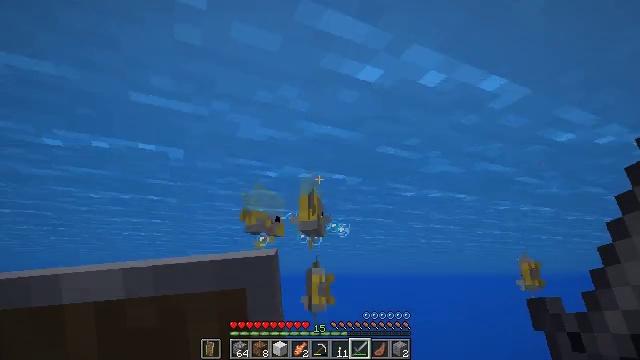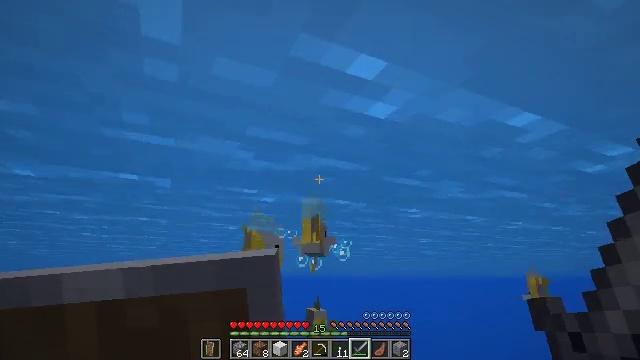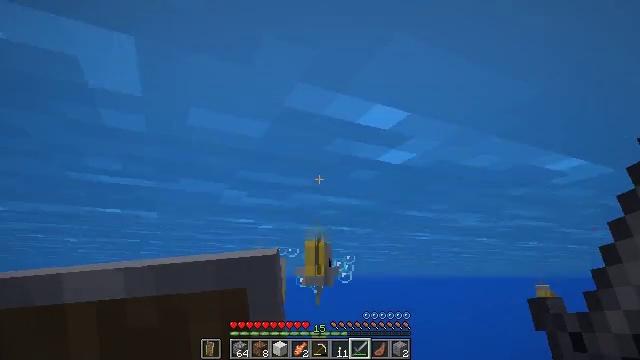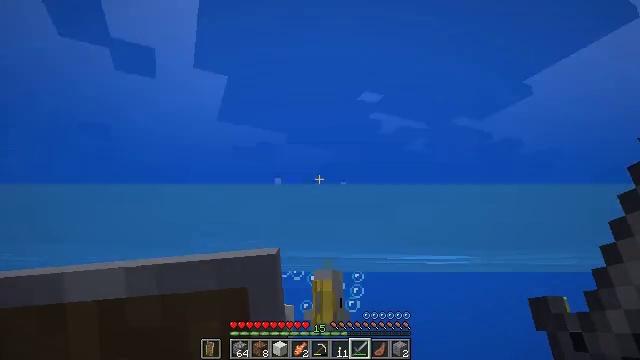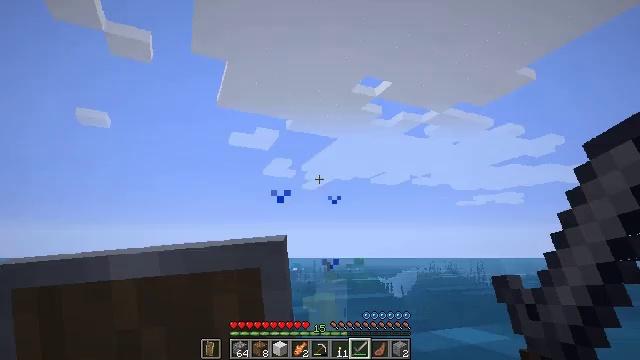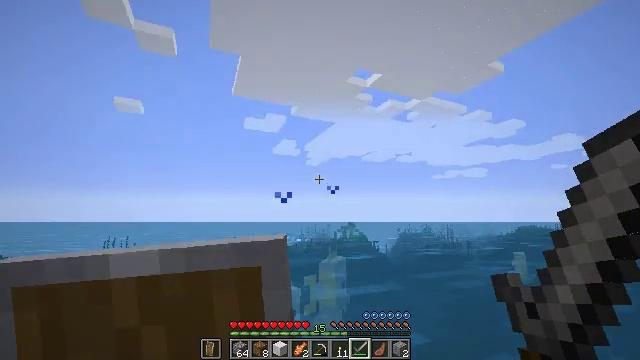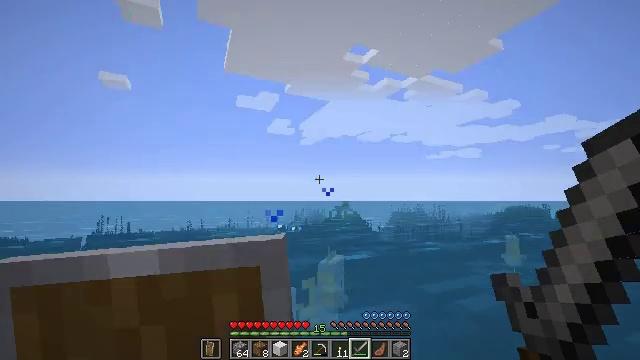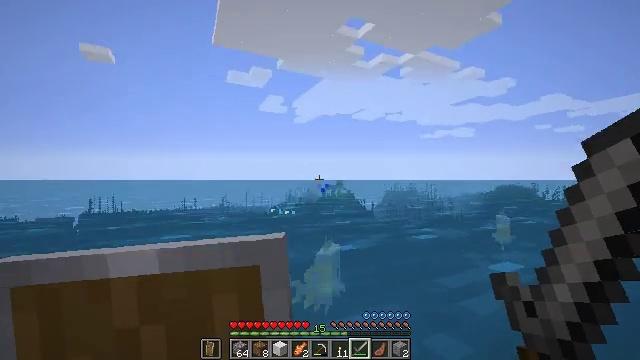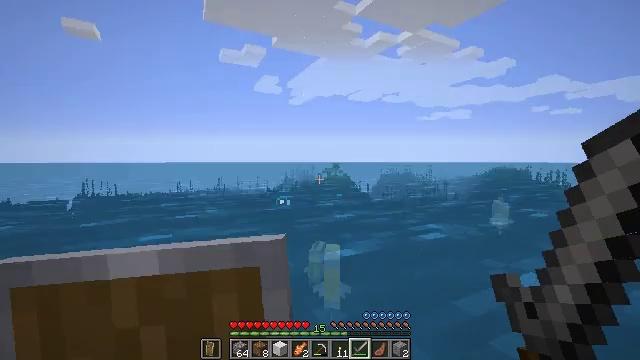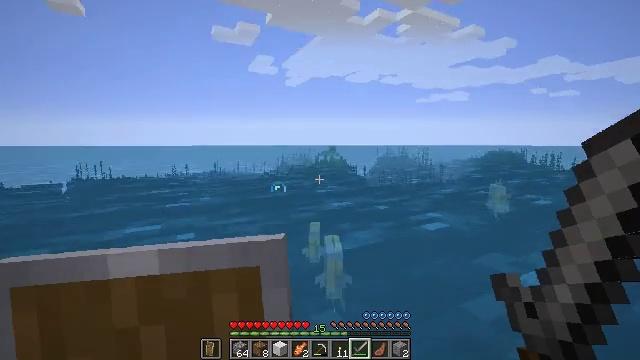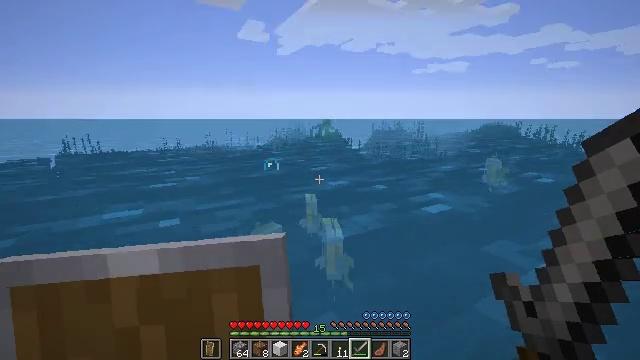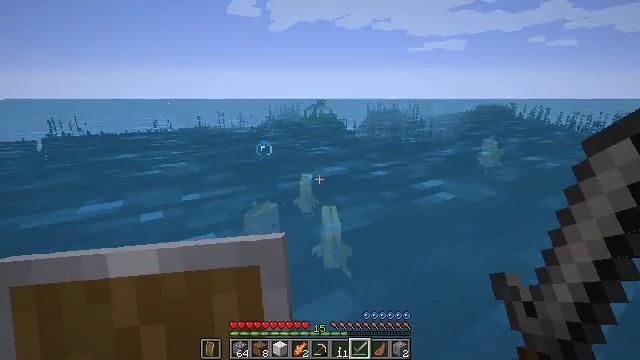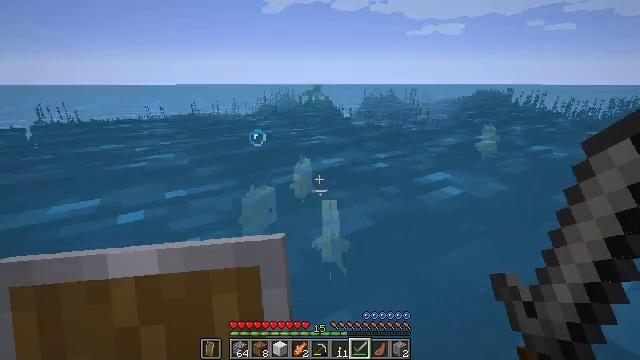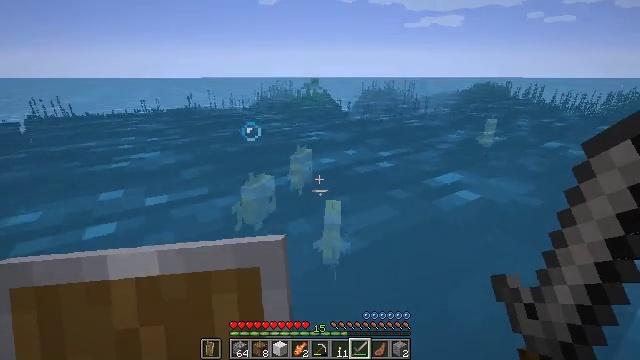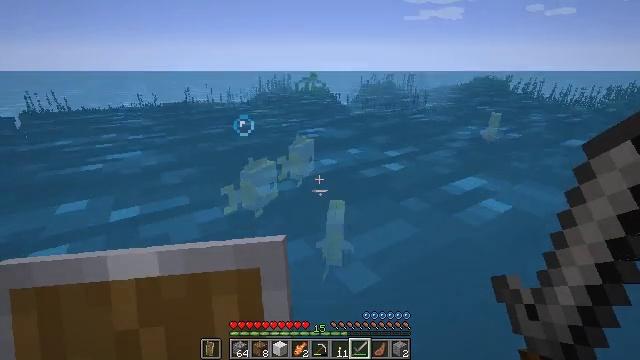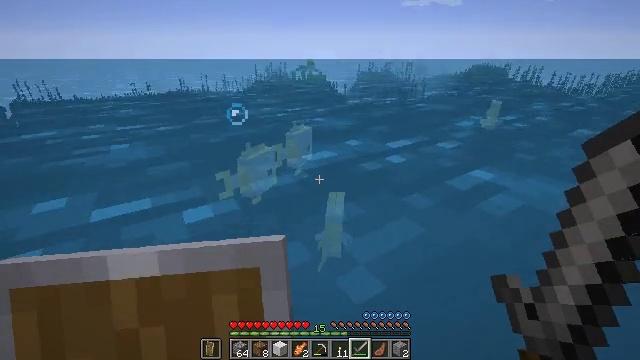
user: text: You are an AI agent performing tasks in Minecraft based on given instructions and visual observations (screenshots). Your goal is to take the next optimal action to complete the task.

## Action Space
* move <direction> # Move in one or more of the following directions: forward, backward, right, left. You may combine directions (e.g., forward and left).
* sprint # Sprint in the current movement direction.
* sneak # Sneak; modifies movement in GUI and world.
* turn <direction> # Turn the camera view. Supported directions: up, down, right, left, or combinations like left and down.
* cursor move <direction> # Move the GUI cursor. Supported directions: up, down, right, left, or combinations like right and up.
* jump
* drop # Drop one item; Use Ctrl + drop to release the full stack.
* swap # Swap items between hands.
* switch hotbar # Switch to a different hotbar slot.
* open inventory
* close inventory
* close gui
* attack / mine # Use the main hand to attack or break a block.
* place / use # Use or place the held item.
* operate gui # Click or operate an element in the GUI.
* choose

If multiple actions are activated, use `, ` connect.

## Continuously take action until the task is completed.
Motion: motion action
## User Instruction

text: Kill mobs in the water.
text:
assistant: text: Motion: move forward, jump
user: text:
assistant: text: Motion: move forward, jump
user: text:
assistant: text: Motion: move forward, turn left and down
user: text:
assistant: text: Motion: move forward, turn down
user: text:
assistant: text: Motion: move forward, turn down
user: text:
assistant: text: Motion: move forward, turn right and down
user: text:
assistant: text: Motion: move forward, turn right and down
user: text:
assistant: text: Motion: move forward, turn down
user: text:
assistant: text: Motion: move forward, turn down
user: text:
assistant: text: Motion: move forward, turn right and down
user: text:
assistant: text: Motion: move forward, turn right and down
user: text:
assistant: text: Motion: move forward, turn down
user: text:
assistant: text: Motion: move forward, turn down
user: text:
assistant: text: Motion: move forward, turn down
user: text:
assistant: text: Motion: move forward, turn down
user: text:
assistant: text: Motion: move forward, turn down
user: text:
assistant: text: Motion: move forward, turn down
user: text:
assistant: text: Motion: move forward
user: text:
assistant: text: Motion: move forward, sneak
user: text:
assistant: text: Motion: move forward, sneak
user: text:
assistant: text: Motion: move forward, sneak
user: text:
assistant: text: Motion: move forward, sneak
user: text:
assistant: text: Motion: move forward, sneak
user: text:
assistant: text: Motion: move forward, turn right and up
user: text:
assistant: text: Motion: move forward, turn right and up
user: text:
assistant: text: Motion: move forward, turn right and up
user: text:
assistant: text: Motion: move forward, turn right and up
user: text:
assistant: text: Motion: move forward, turn right and up
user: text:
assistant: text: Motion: move forward, turn up
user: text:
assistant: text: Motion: move forward, turn right and up